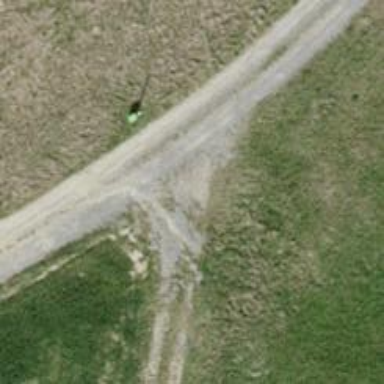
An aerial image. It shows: Track with compacted grade3 surface.